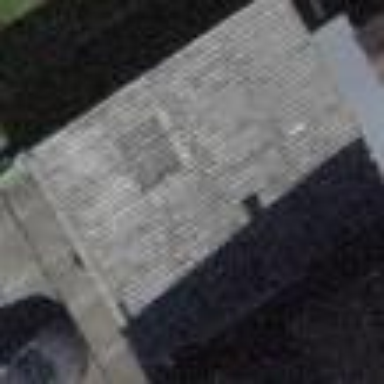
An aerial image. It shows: Garage.